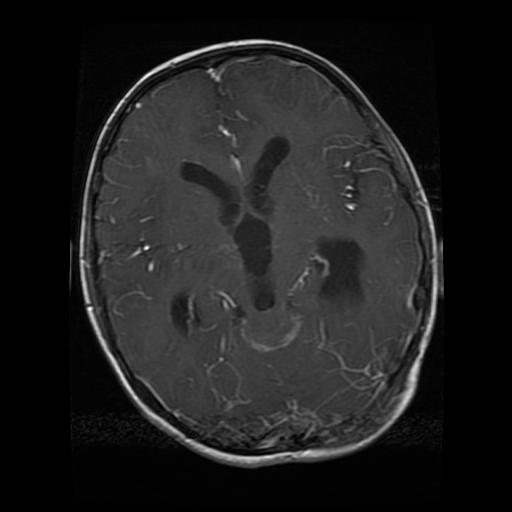
Label: glioma